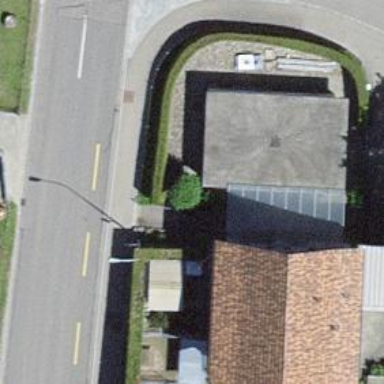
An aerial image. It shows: Simple house.